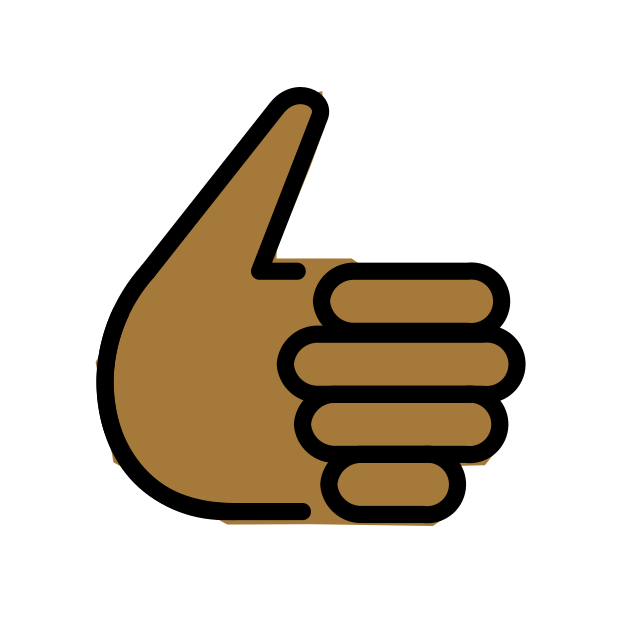
thumbs up: medium-dark skin tone